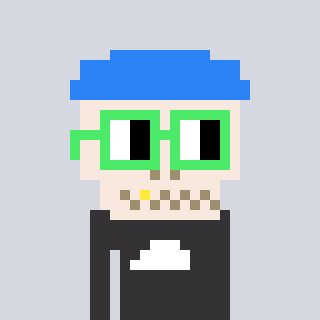
a pixel art character with square light green glasses, a skeleton-hat-shaped head and a grayscale-colored body on a cool background